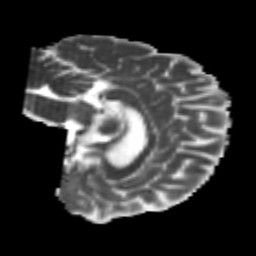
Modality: MD
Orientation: sagittal
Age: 26
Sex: female
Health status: healthy
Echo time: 0.074 s